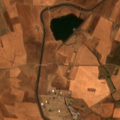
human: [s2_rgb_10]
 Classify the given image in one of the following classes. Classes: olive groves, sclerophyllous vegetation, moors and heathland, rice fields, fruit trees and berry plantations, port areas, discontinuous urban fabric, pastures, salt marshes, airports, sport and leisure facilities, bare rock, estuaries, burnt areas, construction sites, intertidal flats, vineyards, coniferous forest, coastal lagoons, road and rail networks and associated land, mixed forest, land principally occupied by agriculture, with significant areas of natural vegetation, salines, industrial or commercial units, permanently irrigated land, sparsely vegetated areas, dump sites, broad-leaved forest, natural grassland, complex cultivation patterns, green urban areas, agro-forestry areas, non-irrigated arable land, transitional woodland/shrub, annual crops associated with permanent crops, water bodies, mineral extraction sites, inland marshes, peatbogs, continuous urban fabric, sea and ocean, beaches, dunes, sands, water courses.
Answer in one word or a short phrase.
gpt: non-irrigated arable land, olive groves, complex cultivation patterns